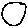
Label: circle